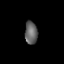
Tissue: lung
Cell type: Epithelial cells
Senescence score: 0.5448
Nuclear area (px): 284
Mean DAPI intensity: 97.866